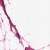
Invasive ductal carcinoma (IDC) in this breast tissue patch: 0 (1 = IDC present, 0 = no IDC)